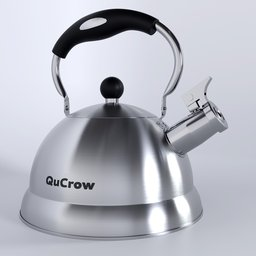
Label: appliances